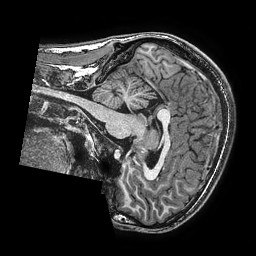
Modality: T1w
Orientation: sagittal
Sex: male
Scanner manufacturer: ge
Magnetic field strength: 3 T
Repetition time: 0.0077 s
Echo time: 0.003436 s